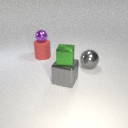
large gray metal sphere to the right of large red rubber cylinder